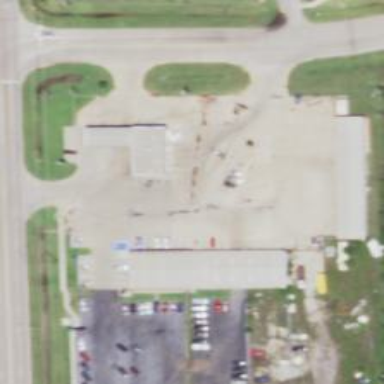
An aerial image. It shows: Convenience shop.